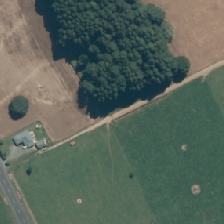
Land cover: indigenous_forest